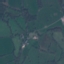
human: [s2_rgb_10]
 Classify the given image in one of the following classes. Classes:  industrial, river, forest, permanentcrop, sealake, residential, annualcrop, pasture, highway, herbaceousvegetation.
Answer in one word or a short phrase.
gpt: Pasture